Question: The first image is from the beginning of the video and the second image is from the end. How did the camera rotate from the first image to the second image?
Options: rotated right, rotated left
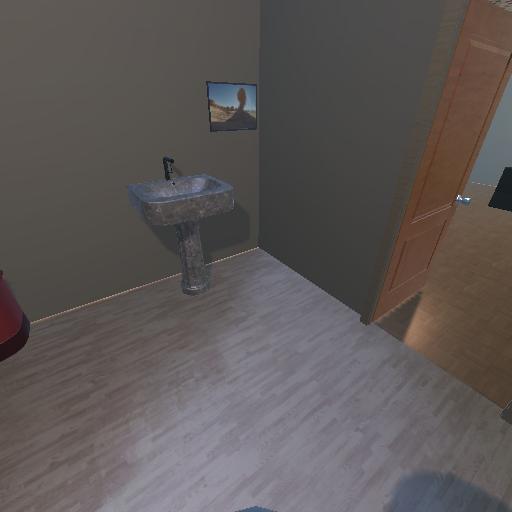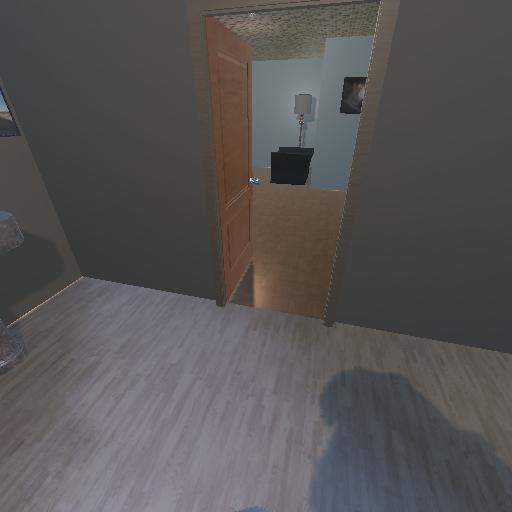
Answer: rotated right